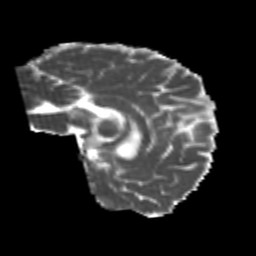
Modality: MD
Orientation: sagittal
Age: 21
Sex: male
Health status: healthy
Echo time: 0.074 s